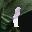
Label: 1